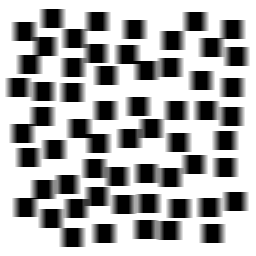
Squares: 60
Triangles: 0
Stars: 0
Total shapes: 60